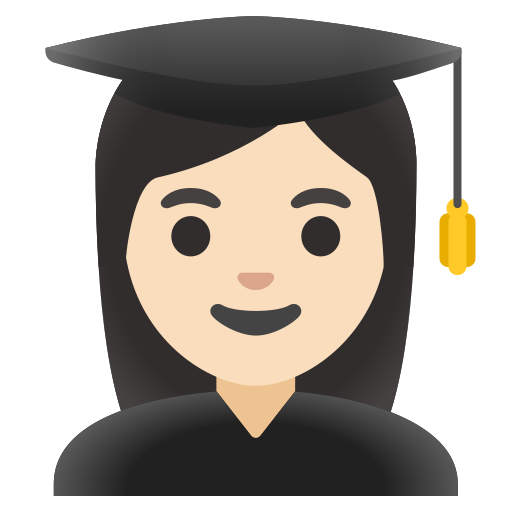
Emoji: 👩🏻‍🎓